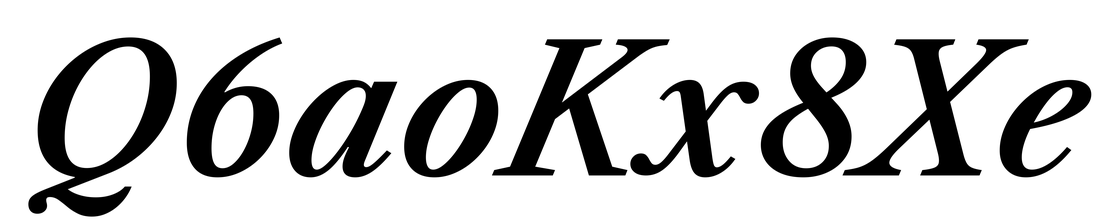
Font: LibreCaslonText-Italic_SemiBold_Italic